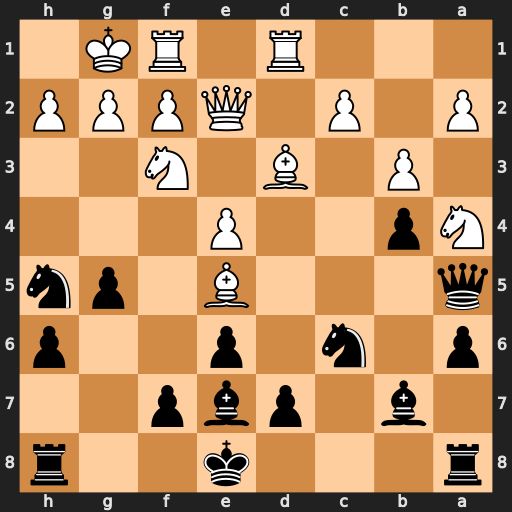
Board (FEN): r3k2r/1b1pbp2/p1n1p2p/q3B1pn/Np2P3/1P1B1N2/P1P1QPPP/3R1RK1
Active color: b
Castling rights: kq
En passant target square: -
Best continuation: Nxe5 Nxe5 Nf4